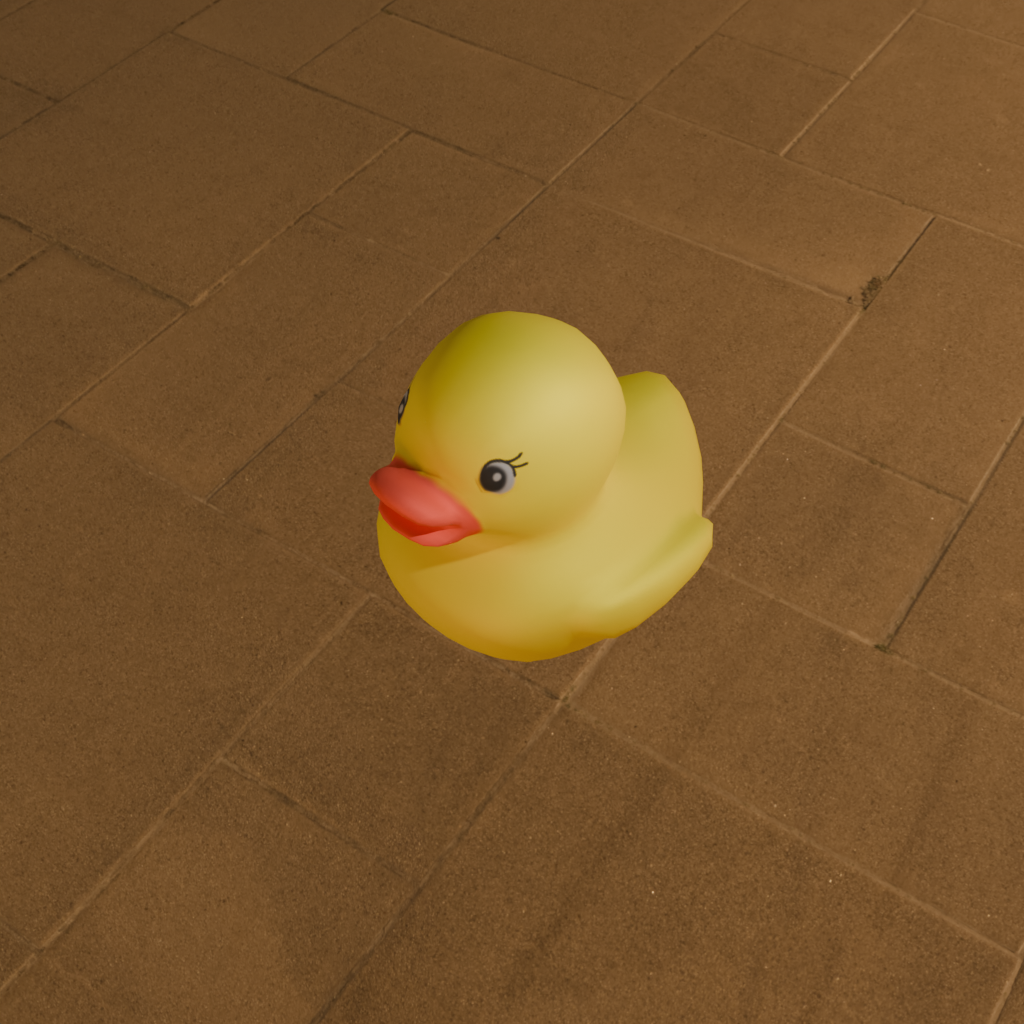
an image of a yellow rubber duck seen from <front_left_top> in a coastal promenade at night illuminated with streetlights and ocean view.